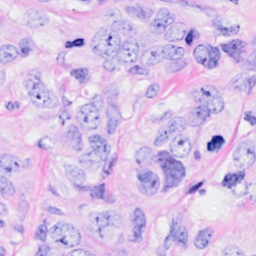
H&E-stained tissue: Breast